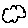
Label: cloud